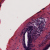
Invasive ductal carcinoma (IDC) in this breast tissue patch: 0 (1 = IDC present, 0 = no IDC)